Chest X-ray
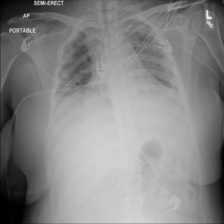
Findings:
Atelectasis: negative
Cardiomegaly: negative
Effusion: negative
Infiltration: positive
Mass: negative
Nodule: negative
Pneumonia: negative
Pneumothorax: negative
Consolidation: negative
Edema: negative
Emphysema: negative
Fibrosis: negative
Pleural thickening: negative
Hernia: negative